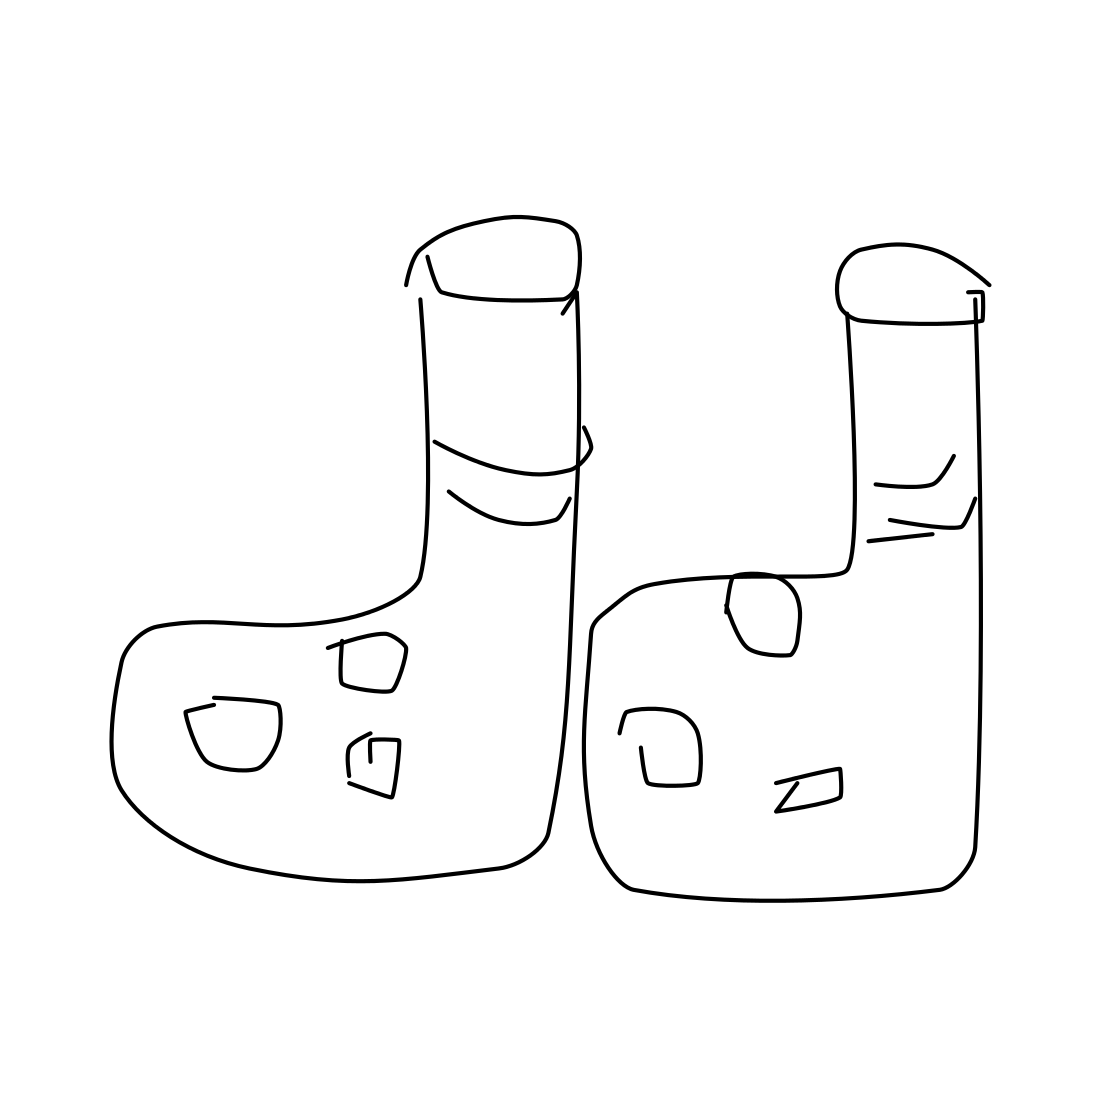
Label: socks